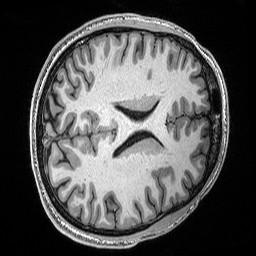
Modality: T1w
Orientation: axial
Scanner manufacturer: siemens
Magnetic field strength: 3 T
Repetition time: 2.53 s
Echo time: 0.0033 s